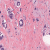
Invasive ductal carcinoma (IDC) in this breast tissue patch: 1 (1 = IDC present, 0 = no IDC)